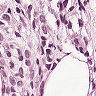
Metastatic tissue present: yes